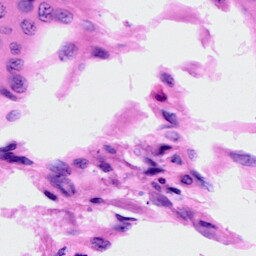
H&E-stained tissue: Cervix